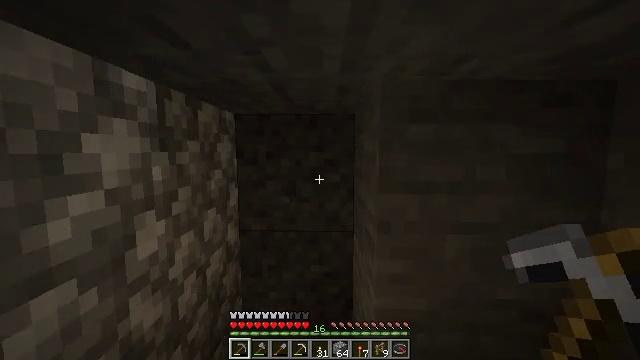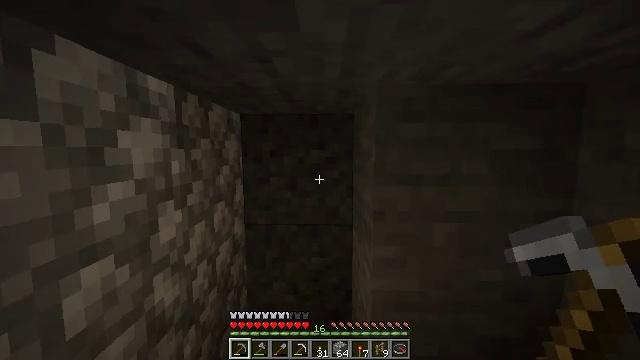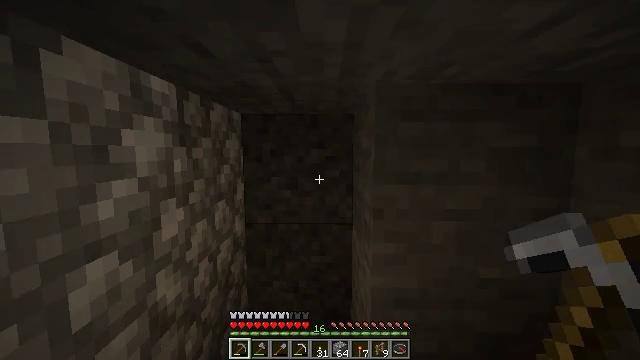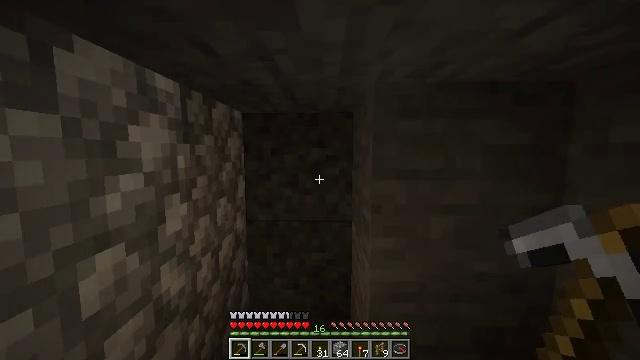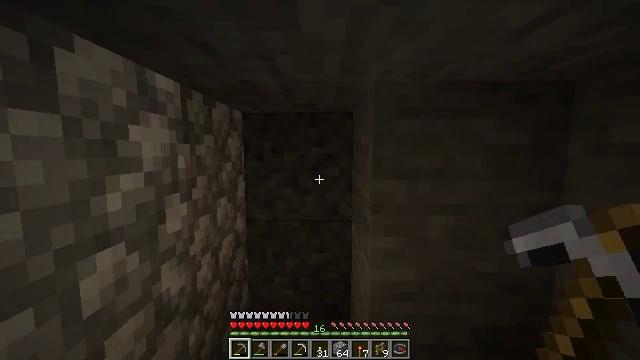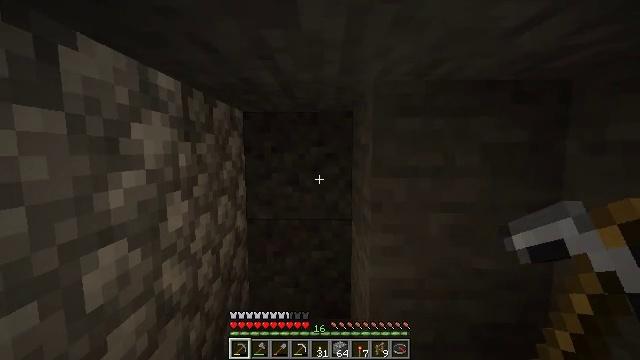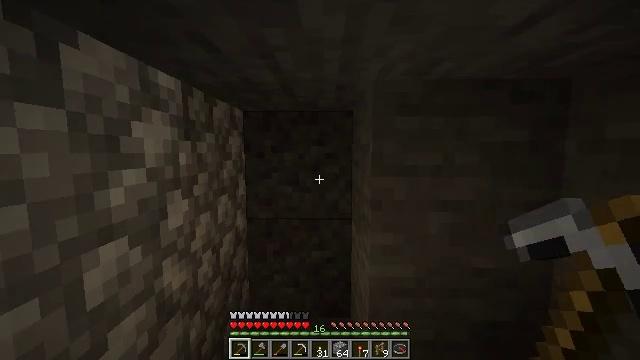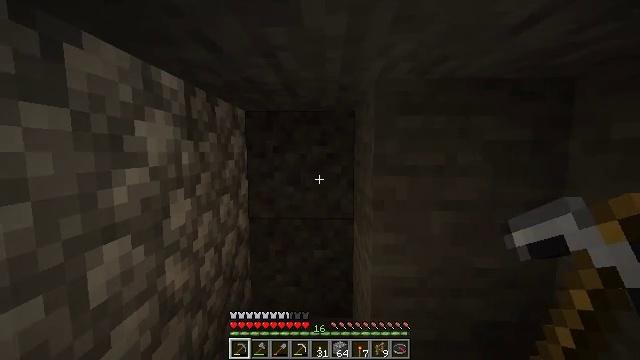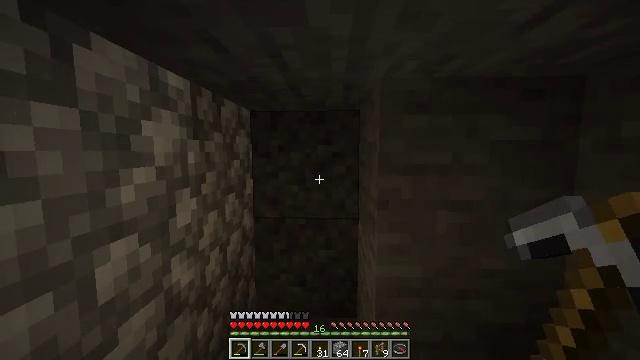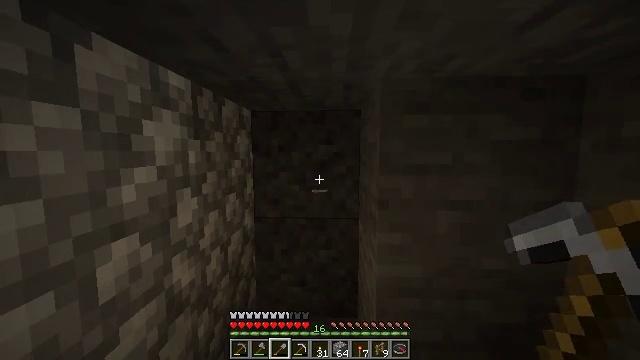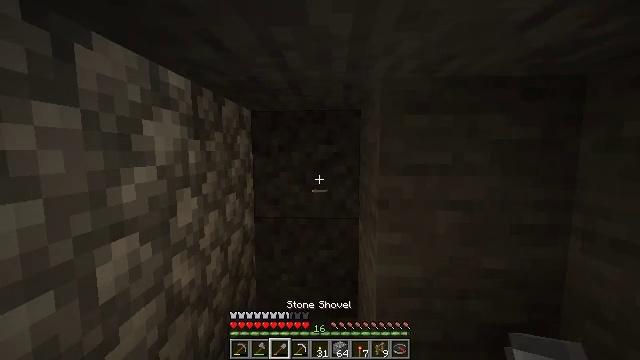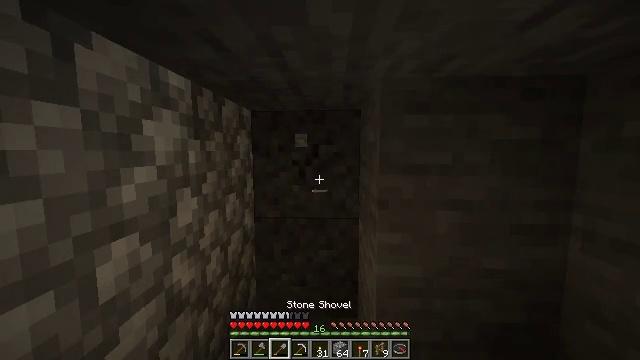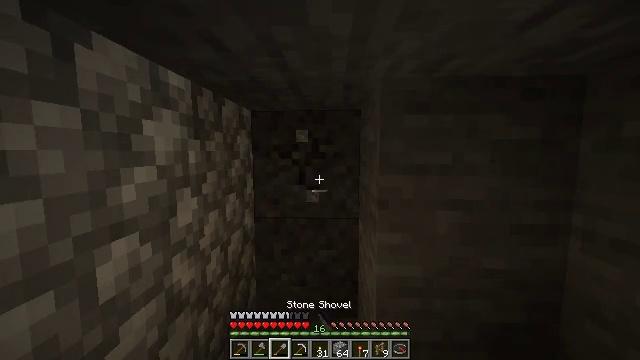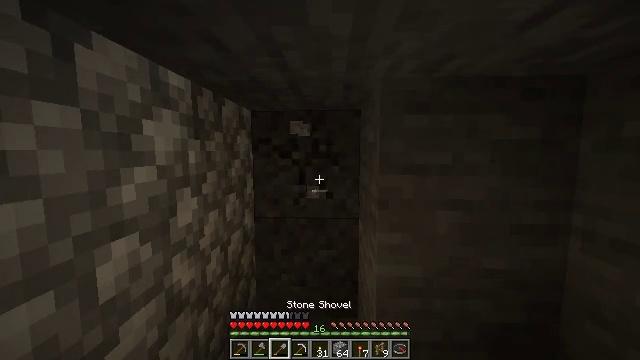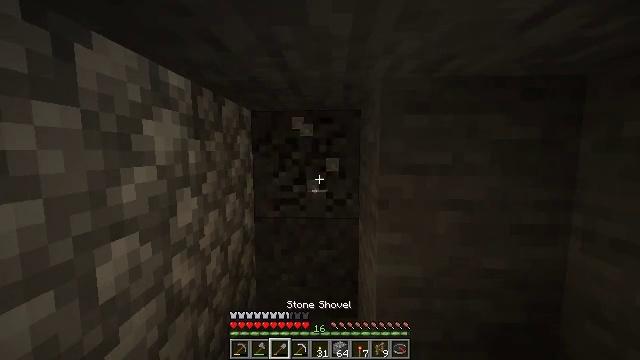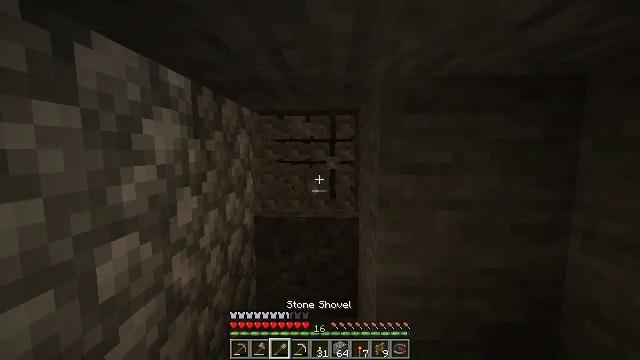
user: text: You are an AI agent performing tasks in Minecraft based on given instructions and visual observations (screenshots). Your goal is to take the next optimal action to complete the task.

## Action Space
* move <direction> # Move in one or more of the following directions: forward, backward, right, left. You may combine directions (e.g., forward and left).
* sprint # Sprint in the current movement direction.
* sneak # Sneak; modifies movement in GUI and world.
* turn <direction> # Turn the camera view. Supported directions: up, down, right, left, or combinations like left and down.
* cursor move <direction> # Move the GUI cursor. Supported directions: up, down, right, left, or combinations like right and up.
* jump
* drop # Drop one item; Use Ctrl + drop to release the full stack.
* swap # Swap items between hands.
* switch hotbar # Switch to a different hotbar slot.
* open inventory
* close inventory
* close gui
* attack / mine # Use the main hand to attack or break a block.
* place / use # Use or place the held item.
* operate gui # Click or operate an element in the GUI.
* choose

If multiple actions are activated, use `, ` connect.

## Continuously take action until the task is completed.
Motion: motion action
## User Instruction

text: Gather gravel by digging.
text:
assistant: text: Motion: no_op
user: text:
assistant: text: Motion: no_op
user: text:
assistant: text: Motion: no_op
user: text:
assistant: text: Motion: no_op
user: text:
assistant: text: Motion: no_op
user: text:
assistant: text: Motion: no_op
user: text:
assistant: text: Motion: no_op
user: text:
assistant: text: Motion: turn left
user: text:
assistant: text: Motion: switch to hotbar 3
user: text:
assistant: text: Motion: switch to hotbar 3
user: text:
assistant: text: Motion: attack / mine
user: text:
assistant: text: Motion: attack / mine
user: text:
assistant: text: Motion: attack / mine
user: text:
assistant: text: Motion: attack / mine
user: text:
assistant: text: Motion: attack / mine
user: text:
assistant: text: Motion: attack / mine
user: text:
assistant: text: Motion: attack / mine
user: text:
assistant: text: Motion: attack / mine
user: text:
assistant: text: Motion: turn down, attack / mine
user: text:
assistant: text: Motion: turn down, attack / mine
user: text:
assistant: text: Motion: turn down, attack / mine
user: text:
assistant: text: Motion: turn down, attack / mine
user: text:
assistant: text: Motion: attack / mine
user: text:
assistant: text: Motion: attack / mine
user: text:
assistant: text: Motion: attack / mine
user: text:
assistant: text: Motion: attack / mine
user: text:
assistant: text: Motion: attack / mine
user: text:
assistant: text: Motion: attack / mine
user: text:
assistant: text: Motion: attack / mine
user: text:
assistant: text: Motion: attack / mine